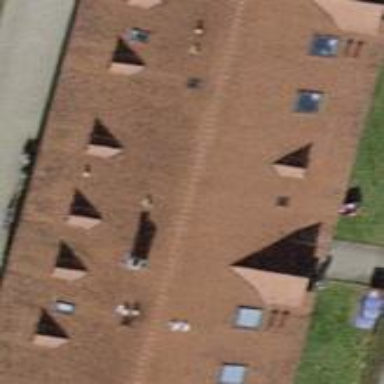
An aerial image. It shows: Terrace building.